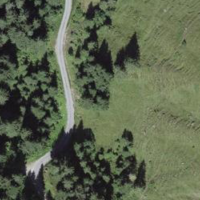
EUNIS habitat code: 26
Species observed at this site:
Parnassia palustris